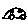
Label: car